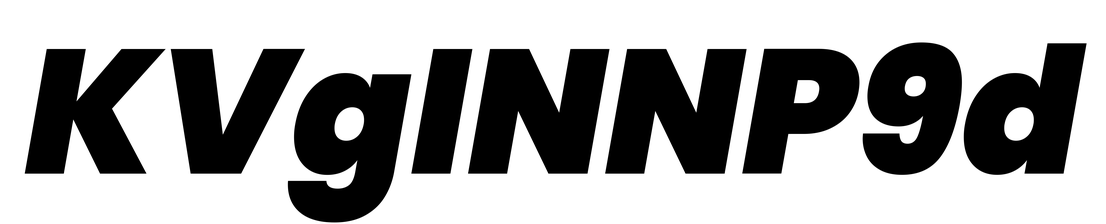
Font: Poppins-BlackItalic